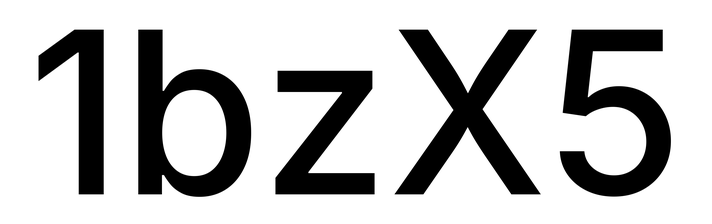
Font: Inter_Medium